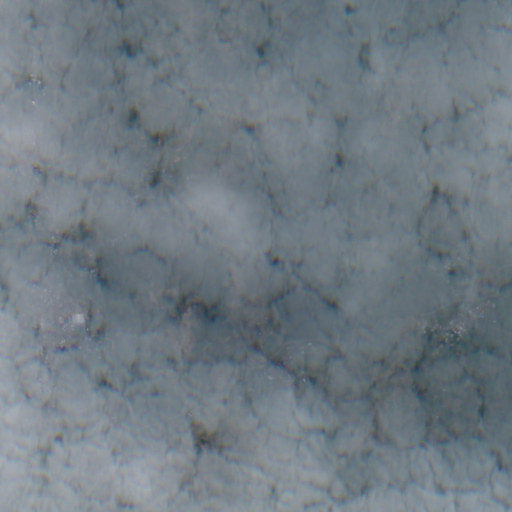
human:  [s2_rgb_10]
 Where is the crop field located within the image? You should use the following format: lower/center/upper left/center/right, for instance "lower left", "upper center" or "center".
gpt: The crop field is located in the center right of the image.
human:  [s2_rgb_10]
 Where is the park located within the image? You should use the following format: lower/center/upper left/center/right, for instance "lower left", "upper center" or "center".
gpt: The park is located in the center left of the image.
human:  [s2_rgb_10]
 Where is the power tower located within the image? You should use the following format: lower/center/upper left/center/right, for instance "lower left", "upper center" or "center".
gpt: The power tower is located in the upper left of the image.
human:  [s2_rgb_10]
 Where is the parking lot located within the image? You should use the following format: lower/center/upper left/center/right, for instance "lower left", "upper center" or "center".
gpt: There is no parking lot in the image.